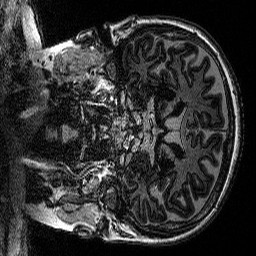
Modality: MP2RAGE
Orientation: coronal
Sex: female
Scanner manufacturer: siemens
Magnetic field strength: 3 T
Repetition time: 5 s
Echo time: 0.00292 s